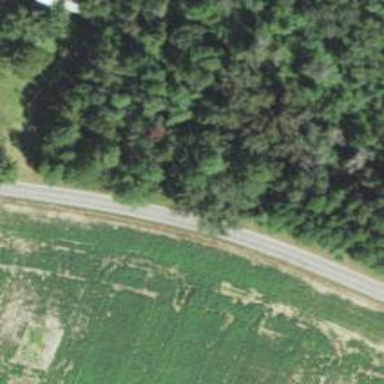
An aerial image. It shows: Culvert tunnel.